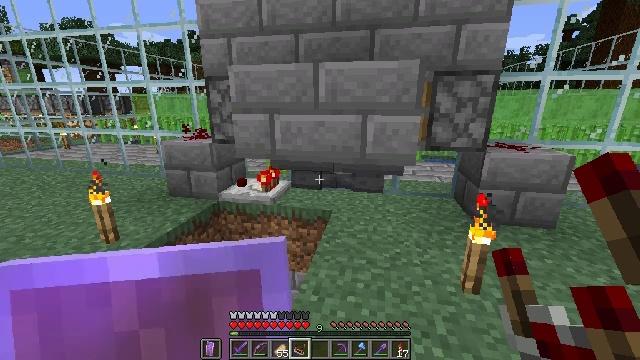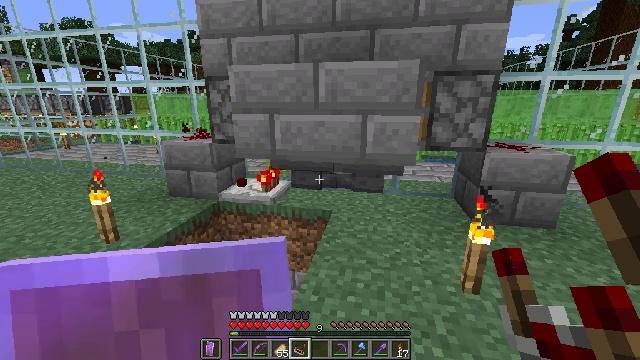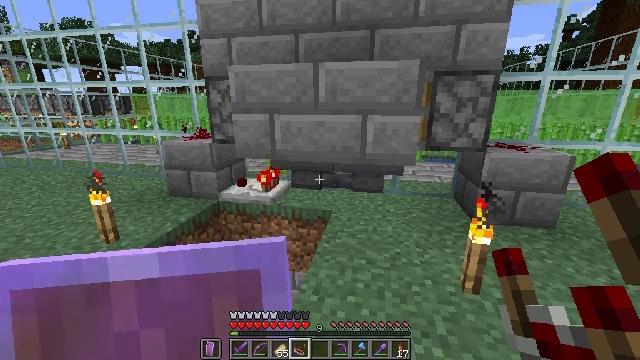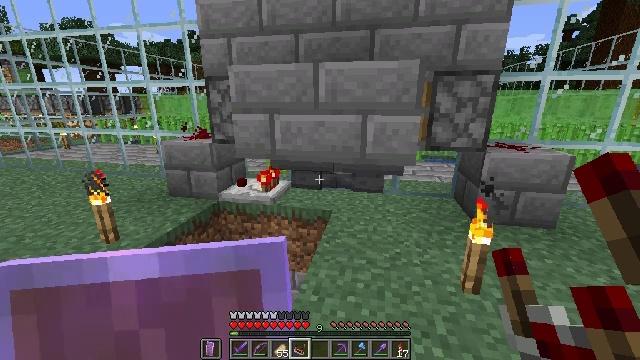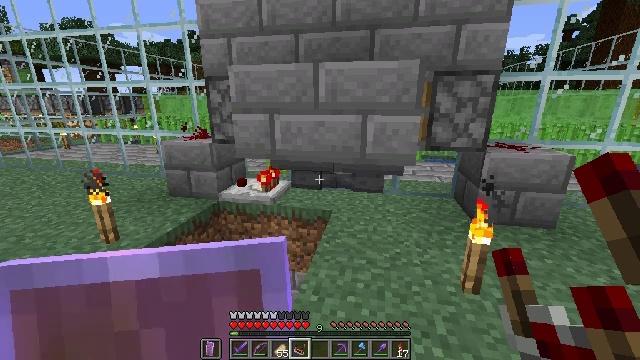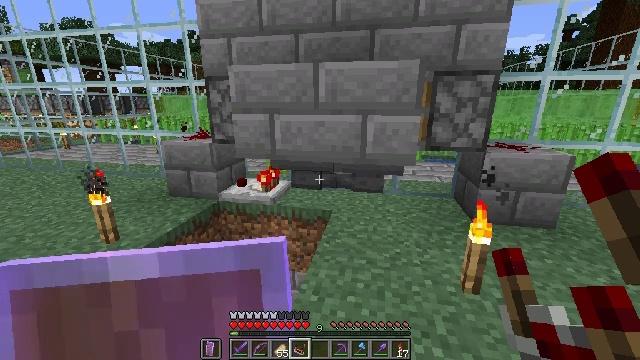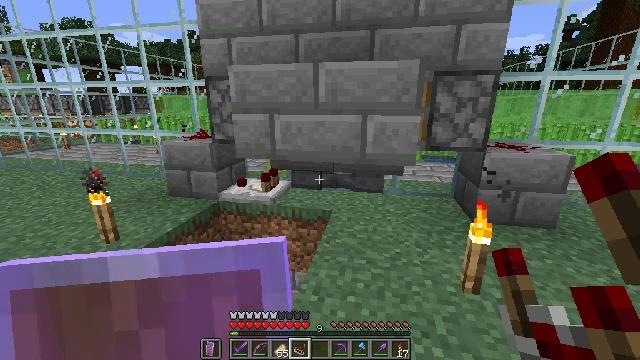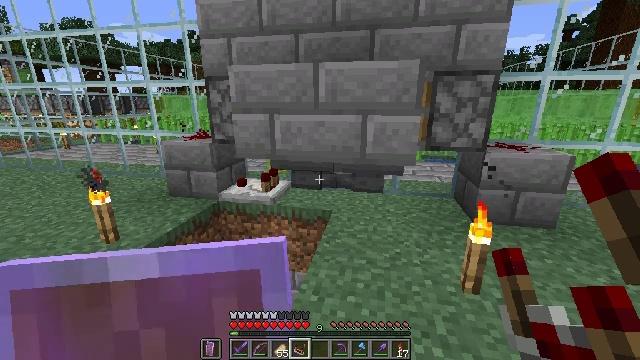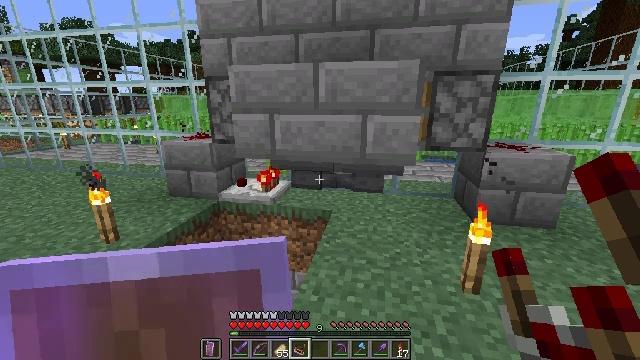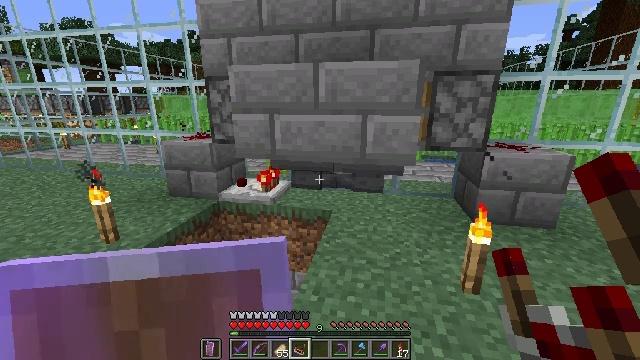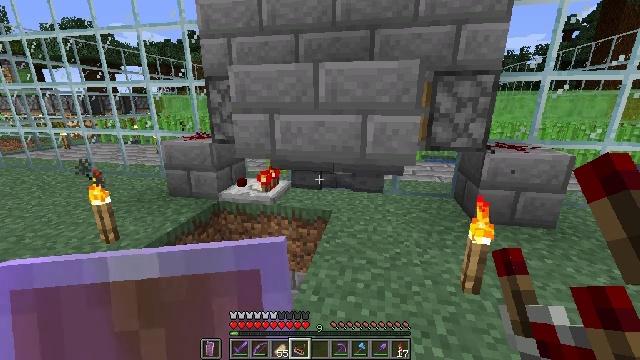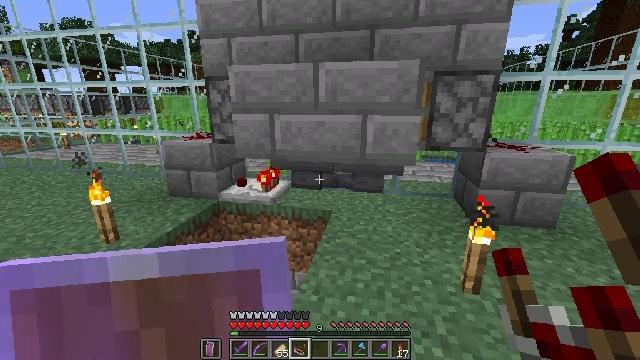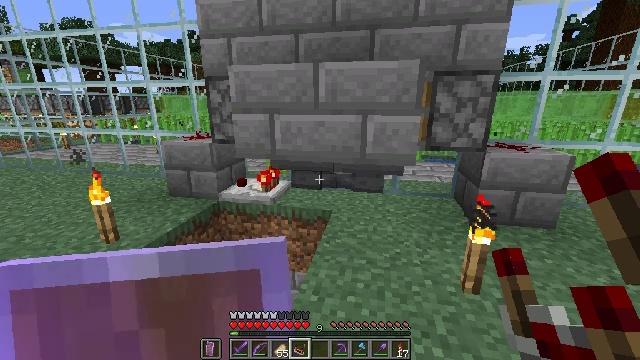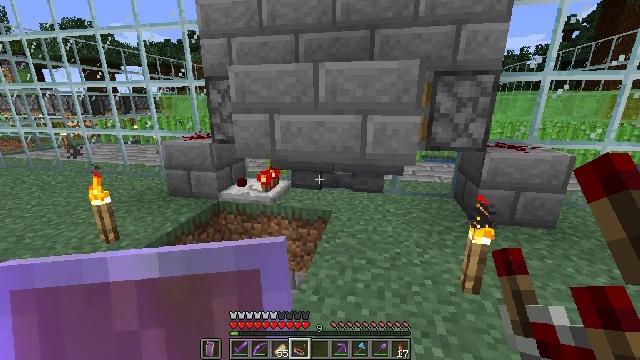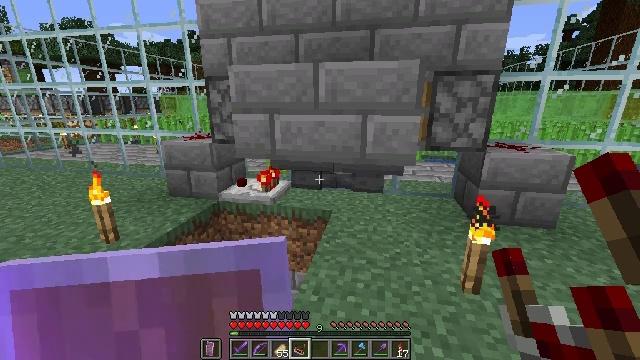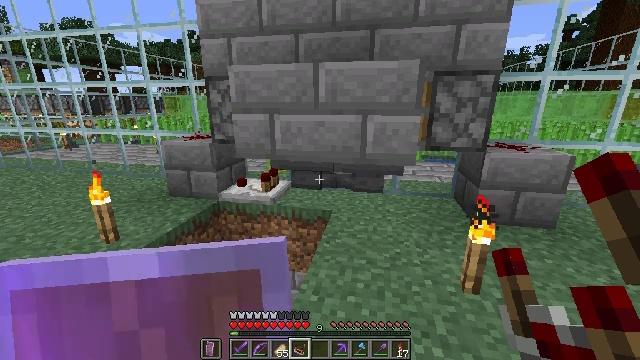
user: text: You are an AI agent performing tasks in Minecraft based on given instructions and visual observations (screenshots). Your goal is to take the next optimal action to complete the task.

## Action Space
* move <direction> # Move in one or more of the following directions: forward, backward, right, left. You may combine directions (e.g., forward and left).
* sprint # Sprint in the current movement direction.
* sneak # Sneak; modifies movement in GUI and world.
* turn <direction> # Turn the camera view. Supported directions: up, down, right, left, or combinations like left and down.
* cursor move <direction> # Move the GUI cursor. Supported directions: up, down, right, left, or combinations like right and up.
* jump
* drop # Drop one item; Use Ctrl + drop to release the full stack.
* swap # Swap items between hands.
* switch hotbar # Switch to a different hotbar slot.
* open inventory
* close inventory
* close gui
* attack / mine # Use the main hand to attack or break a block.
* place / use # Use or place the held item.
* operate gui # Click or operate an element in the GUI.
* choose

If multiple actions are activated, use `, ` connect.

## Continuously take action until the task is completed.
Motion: motion action
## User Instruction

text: Collect the comparator from redstone setup.
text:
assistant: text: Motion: no_op
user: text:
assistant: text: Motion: no_op
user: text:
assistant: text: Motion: no_op
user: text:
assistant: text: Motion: no_op
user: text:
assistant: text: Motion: no_op
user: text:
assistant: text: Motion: no_op
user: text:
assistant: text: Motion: no_op
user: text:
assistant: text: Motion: no_op
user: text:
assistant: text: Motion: no_op
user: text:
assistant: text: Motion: no_op
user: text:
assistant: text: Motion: no_op
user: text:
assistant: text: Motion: no_op
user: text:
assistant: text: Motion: no_op
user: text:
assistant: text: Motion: no_op
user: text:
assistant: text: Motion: no_op
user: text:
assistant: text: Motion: no_op
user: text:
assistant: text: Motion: no_op
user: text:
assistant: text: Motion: no_op
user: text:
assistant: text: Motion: no_op
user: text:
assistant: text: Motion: no_op
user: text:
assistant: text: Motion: no_op
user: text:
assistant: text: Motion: turn left
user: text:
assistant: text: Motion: no_op
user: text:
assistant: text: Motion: no_op
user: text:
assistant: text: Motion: no_op
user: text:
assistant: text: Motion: no_op
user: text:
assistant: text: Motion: no_op
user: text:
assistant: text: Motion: no_op
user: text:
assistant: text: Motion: no_op
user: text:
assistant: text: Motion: no_op